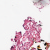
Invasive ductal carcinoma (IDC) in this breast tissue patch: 0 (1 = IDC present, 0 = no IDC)